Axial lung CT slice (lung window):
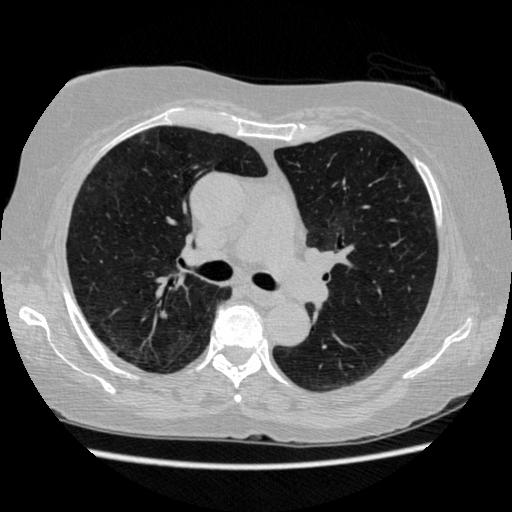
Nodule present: no